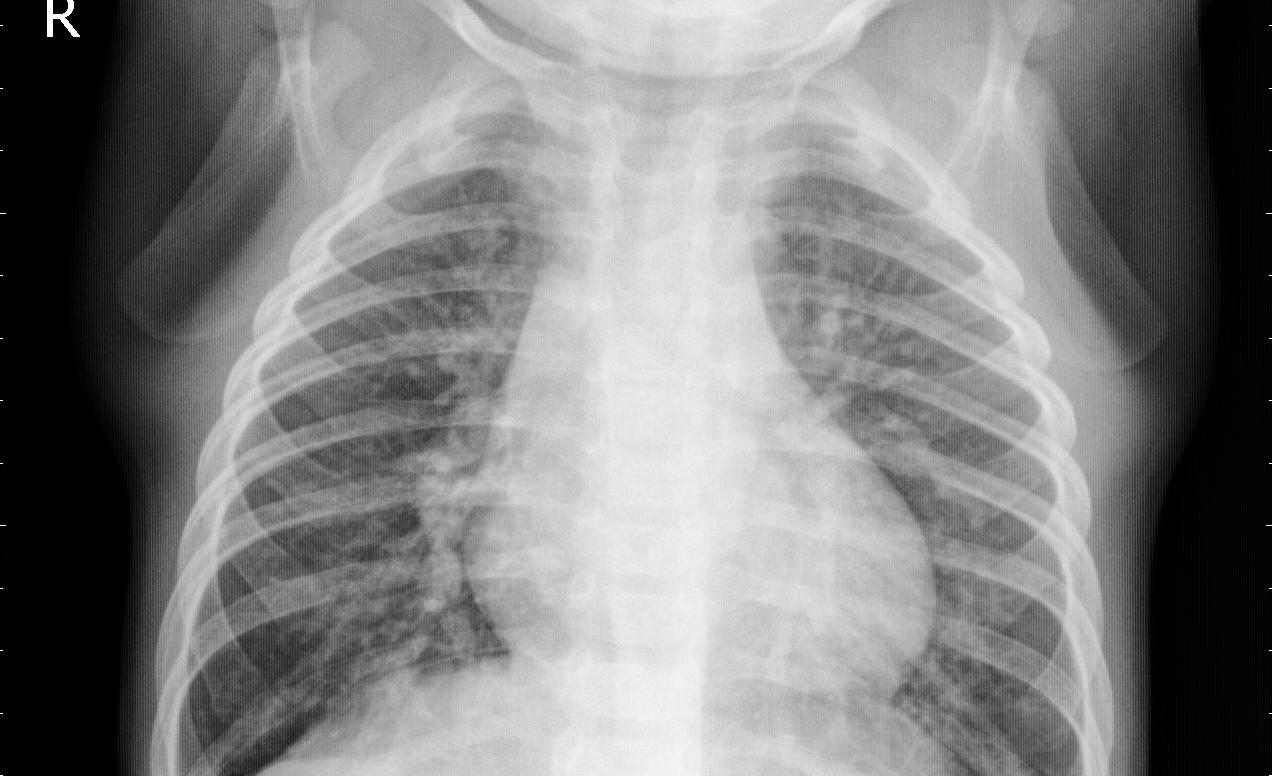
Diagnosis: PNEUMONIA